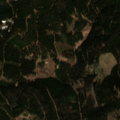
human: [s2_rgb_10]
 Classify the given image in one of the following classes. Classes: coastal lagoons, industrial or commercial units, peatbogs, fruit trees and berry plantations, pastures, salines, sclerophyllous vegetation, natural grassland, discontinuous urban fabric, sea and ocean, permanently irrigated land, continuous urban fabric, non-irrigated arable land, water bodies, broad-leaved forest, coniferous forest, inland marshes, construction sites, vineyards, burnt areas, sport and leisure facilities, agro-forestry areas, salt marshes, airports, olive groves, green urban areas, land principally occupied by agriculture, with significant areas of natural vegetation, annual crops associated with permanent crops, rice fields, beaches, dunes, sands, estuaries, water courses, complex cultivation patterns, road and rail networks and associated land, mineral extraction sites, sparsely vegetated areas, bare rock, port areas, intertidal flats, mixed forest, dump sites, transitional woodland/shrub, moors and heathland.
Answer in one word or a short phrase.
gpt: coniferous forest